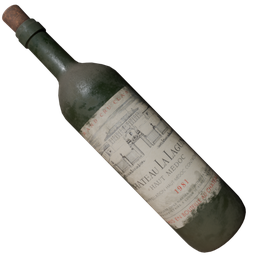
Label: tools